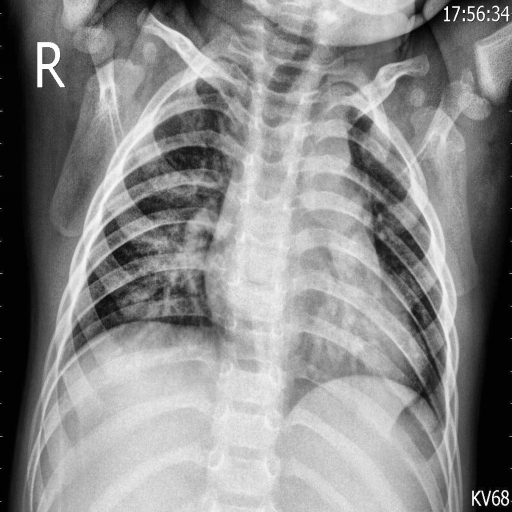
Finding: PNEUMONIA